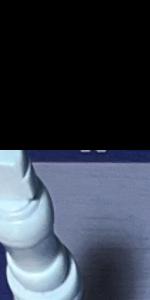
Label: Empty